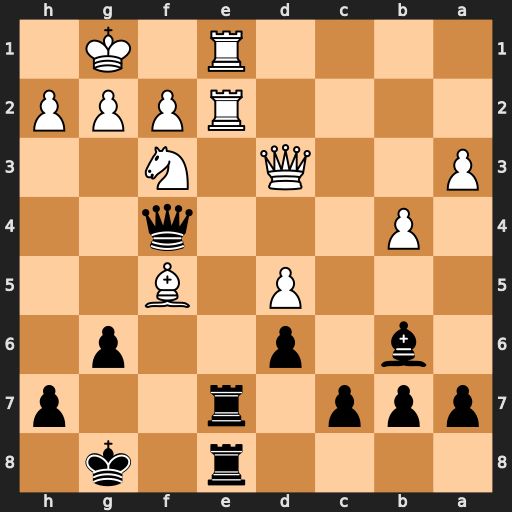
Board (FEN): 4r1k1/ppp1r2p/1b1p2p1/3P1B2/1P3q2/P2Q1N2/4RPPP/4R1K1
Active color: b
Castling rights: -
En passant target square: -
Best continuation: Rxe2 Rxe2 Qc1+ Ne1 Qxe1+ Rxe1 Rxe1+